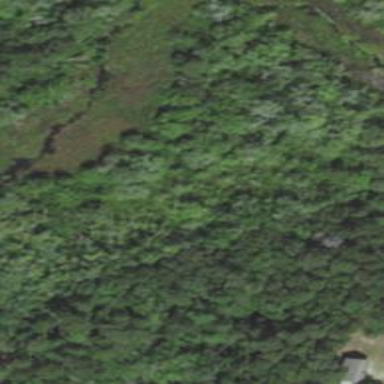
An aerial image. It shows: Swamp in wetland area.